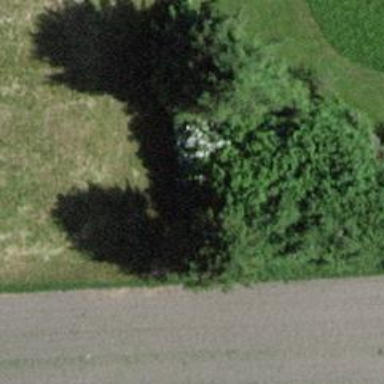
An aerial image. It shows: Fence.